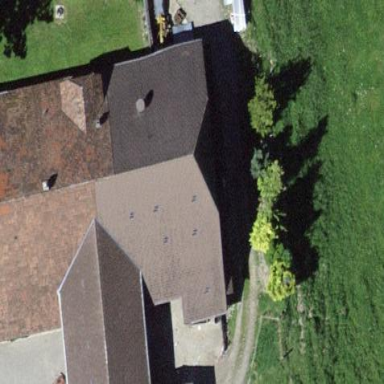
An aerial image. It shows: Farm building.